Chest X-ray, AP view. Patient: 65 years old, sex M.
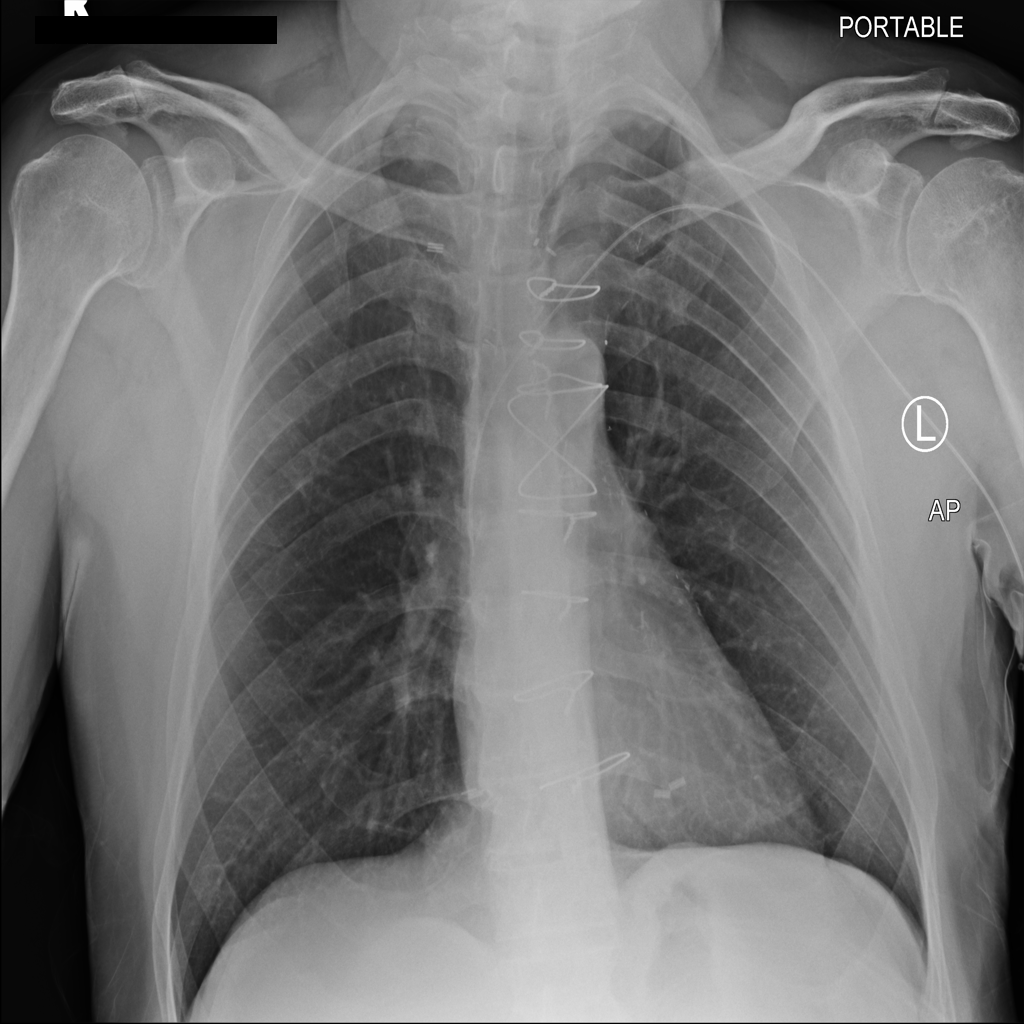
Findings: No Finding